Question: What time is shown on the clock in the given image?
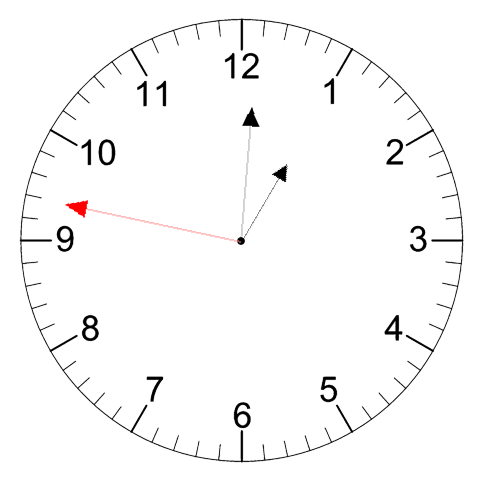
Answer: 01:00:47